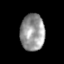
Tissue: skin
Cell type: Epithelial cells
Senescence score: 0.9136
Nuclear area (px): 875
Mean DAPI intensity: 151.522